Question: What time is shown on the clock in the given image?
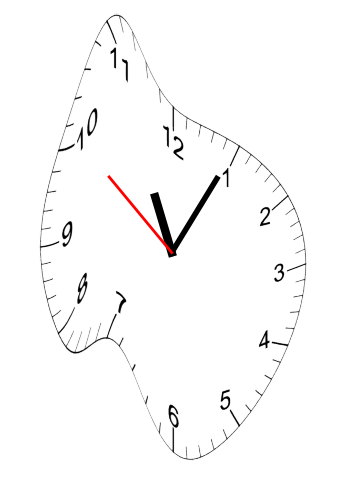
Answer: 11:04:51